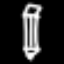
Label: pencil